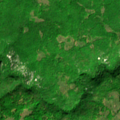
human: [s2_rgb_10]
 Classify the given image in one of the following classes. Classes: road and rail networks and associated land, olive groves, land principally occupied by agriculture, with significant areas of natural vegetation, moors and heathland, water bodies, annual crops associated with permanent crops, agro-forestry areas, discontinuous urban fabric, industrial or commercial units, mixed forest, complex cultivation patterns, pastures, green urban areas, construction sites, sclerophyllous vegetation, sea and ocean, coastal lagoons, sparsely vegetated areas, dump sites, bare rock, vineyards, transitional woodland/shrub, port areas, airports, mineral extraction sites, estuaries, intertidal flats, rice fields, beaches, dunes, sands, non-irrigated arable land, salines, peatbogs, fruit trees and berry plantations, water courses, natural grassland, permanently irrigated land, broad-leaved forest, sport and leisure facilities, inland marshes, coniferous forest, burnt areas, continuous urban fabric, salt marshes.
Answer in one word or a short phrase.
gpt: land principally occupied by agriculture, with significant areas of natural vegetation, broad-leaved forest, transitional woodland/shrub